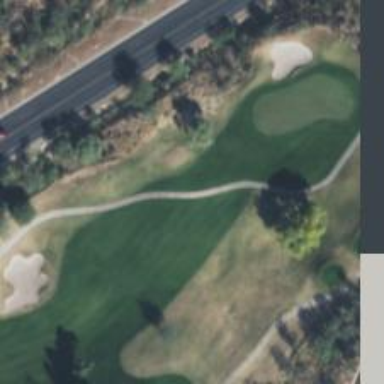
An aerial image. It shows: Service road used as golf cart path.